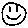
Label: smiley face